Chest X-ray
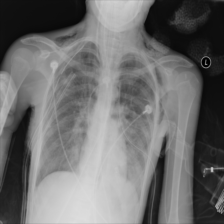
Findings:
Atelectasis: negative
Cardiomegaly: negative
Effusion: negative
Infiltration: negative
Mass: negative
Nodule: negative
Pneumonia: negative
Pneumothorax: negative
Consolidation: negative
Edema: negative
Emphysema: negative
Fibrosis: negative
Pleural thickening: negative
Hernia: negative